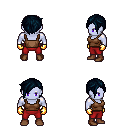
a pixel art fantasy rpg character, male body template, dark elf, purple skin, brown pirate shirt, red pants, raven pixie cut hairstyle, gold gloves, brown shoes, four views (front, back, left, right), 2x2 character sprite sheet, small pixel art, hard edges, no anti-aliasing